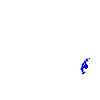
Particle: electron